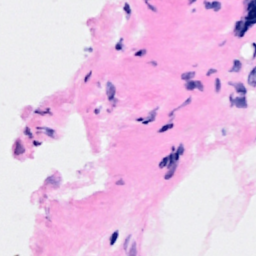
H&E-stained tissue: Breast